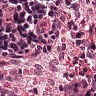
Metastatic tissue present: no